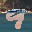
Label: 9